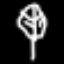
Label: leaf